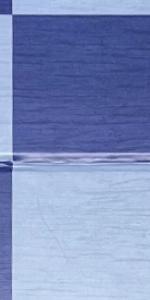
Label: Empty